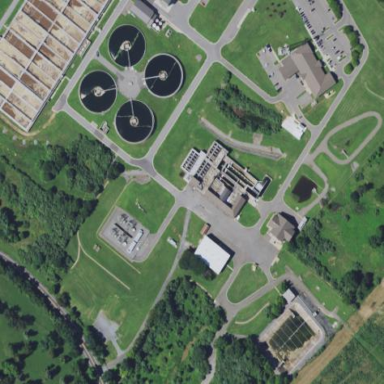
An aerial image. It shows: Wastewater plant.